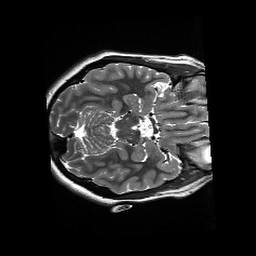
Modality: T2w
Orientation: axial
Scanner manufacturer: siemens
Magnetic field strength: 3 T
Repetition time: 13.52 s
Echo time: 0.088 s